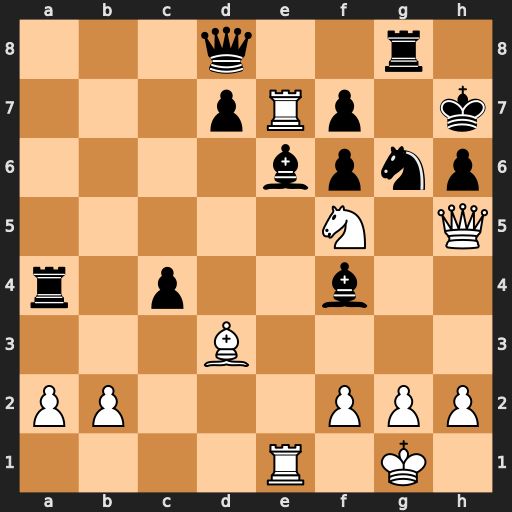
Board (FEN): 3q2r1/3pRp1k/4bpnp/5N1Q/r1p2b2/3B4/PP3PPP/4R1K1
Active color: w
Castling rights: -
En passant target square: -
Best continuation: R1xe6 cxd3 Rxf7+ Kh8 Ree7 Qxe7 Nxe7 Nxe7 Rxe7